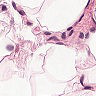
Metastatic tissue present: no